七年级 · 计数
为贯彻落实党中央关于全面建成小康社会的战略部署, 某贫困地区的广大党员干部深入农村积极开展 “精准扶贫” 工作.经过多年的精心帮扶，截至2019年年底，按照农民人均年纯收入 3218 元的脱贫标准, 该地区只剩少量家庭尚未脱贫.现从这些尚未脱贫的家庭中随机抽取50户, 统计其2019年的家庭人均年纯收入, 得到如图 (1)所示的条形图.

(1)

(2)

(1)如果该地区尚未脱贫的家庭共有1000户, 试估计其中家庭人均年纯收入低于 2000元(不含2000元)的户数.

(2)2020年年初, 由于新冠疫情, 农民收入受到严重影响, 上半年当地农民家庭人
均月纯收入的最低值变化情况如图 (2)所示.为确保当地农民在2020年全面脱贫, 当地政府积极筹集资金, 引进某科研机构的扶贫专项项目. 据预测, 随着该项目的实施, 当地农民自2020年6月开始, 以后每月家庭人均月纯收入都将比上一个月增加 170元. 已知 2020 年农村脱贫标准为农民人均年纯收入4000元, 试根据以上信息预测该地区所有贫困家庭能否在今年实现全面脱贫.
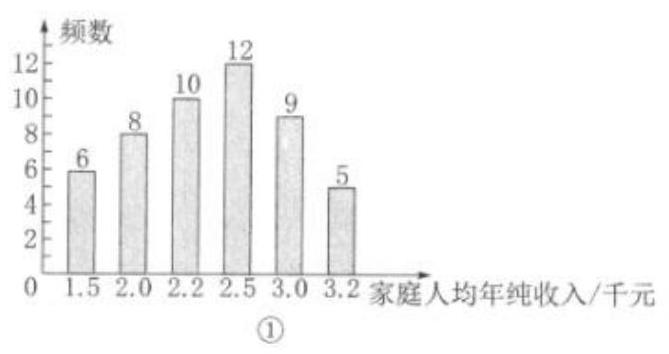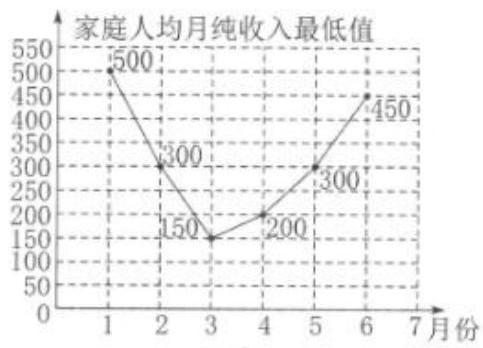
答案: 【答案】解：(1)根据题意, 可估计该地区尚未脱贫的 1000 户家庭中, 家庭人均年纯收入低于 2000 元(不含 2000 元)的户数为 $1000 \times \frac{6}{50}=120$;

(2)根据题意，得2020年该地区农民家庭人均月纯收入的最低值如下表:

| 月份 | 1 | 2 | 3 | 4 | 5 | 6 |
| :--- | :---: | :---: | :---: | :---: | :---: | :---: |
| 家庭人均月纯 <br> 收入最低值 | 500 | 300 | 150 | 200 | 300 | 450 |
| 月份 | 7 | 8 | 9 | 10 | 11 | 12 |
| 家庭人均月纯 <br> 收入最低值 | 620 | 790 | 960 | 1130 | 1300 | 1470 |

由上表, 可知当地农民 2020 年家庭人均年纯收入不低于 $500+300+150+200+$ $300+450+620+790+960+1130+1300+1470=8170$ (元 $)$,且 $8170>4000$.

$\therefore$ 可以预测该地区所有贫困家庭能在今年实现全面脱贫.

【解析】见答案